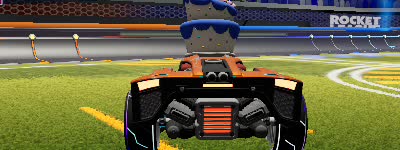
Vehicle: breakout